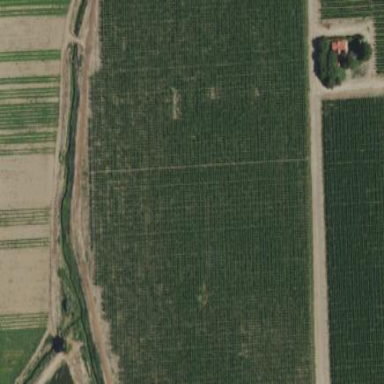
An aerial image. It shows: Orchard.